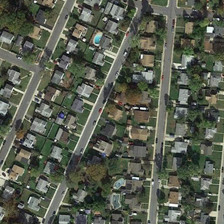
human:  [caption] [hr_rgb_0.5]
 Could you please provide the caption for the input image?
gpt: many buildings and green trees are in a dense residential area .

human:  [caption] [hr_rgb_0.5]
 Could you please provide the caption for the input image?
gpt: many buildings and green trees are in a dense residential area .

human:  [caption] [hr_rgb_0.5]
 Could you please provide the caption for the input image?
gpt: many buildings and green trees are in a dense residential area .

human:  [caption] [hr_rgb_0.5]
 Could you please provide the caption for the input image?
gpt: many buildings and green trees are in a dense residential area .

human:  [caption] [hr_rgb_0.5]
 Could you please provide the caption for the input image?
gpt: many buildings and green trees are in a dense residential area .